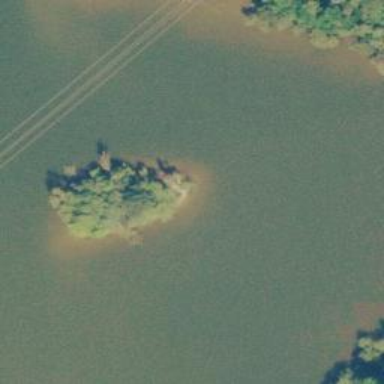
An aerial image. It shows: Islet.